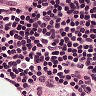
Metastatic tissue present: no